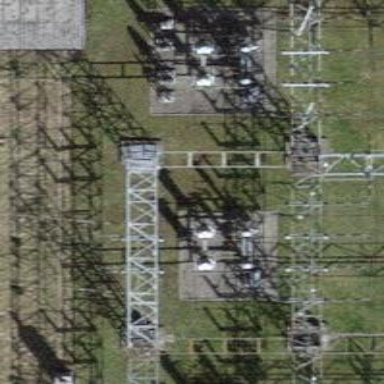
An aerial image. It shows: Power line is depicted.